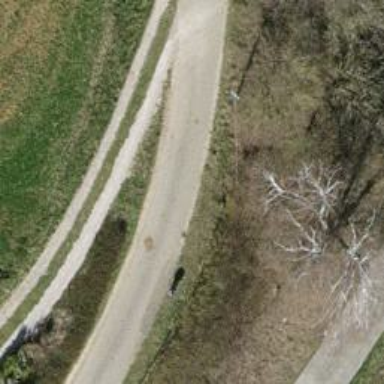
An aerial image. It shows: Service road with high-quality grade 1 track surface.